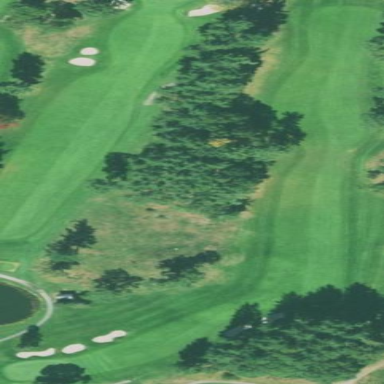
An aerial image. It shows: Golf fairway surrounded by grass.